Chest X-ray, PA view. Patient: 12 years old, sex M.
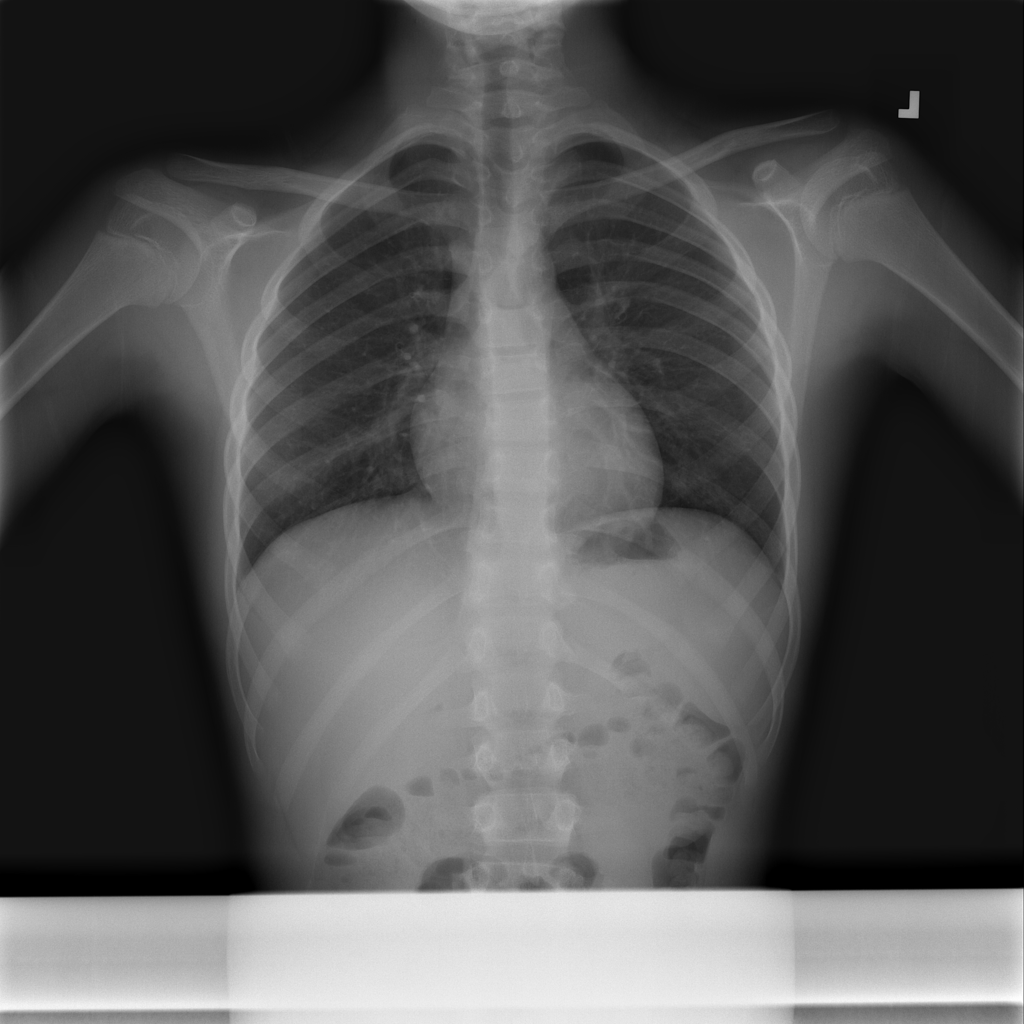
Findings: No Finding